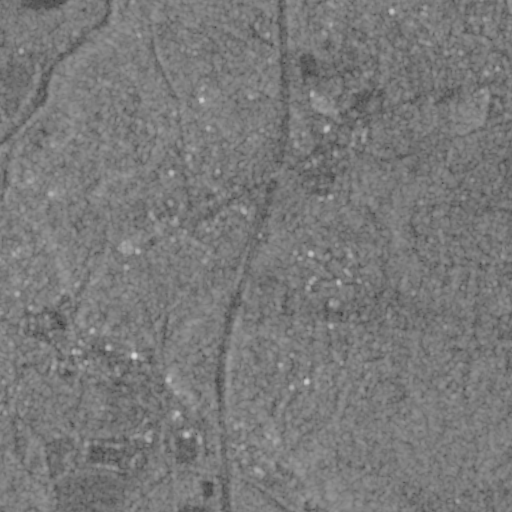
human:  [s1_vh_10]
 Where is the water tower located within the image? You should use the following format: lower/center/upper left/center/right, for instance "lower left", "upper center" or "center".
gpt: The water tower is located in the center of the image.
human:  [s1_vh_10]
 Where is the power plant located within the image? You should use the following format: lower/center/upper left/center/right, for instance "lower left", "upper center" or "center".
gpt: There is no power plant in the image.

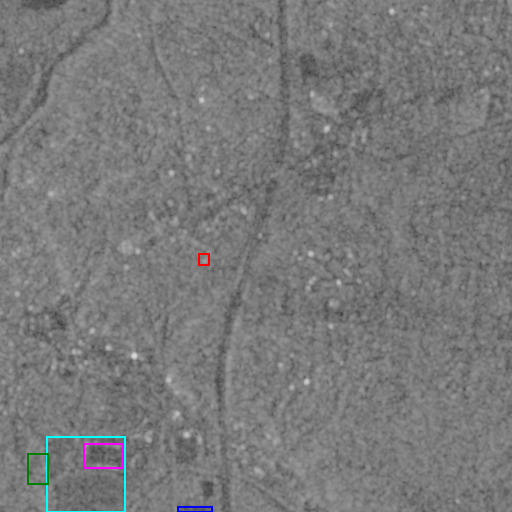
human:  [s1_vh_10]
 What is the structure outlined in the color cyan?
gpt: The structure outlined in cyan is a park.
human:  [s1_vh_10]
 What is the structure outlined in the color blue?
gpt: The structure outlined in blue is a parking lot.
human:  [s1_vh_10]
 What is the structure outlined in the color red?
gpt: The structure outlined in red is a power substation.
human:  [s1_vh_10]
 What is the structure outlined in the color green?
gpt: The structure outlined in green is a wastewater plant.
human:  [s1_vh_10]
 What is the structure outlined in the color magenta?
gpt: The structure outlined in magenta is a building.
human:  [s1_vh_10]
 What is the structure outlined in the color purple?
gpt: There is no purple outline.